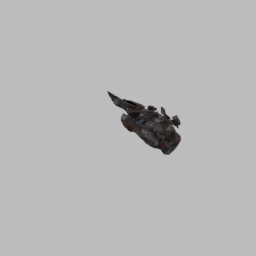
Label: nature